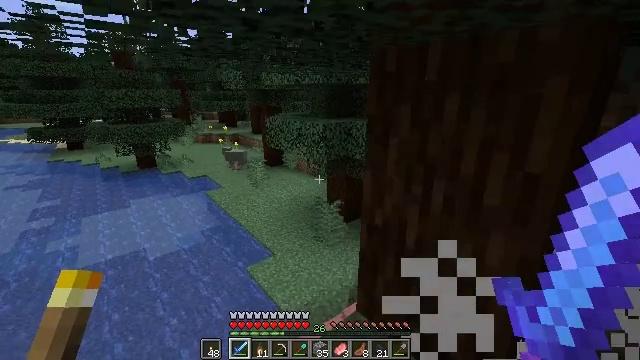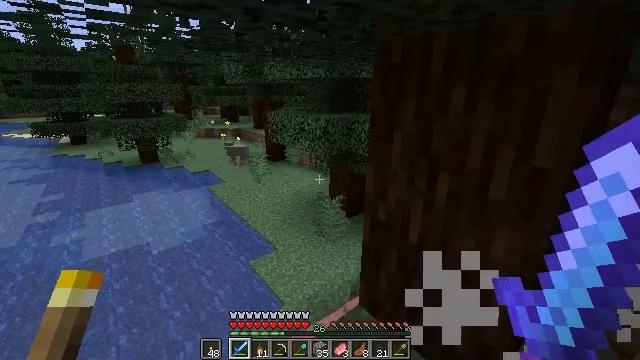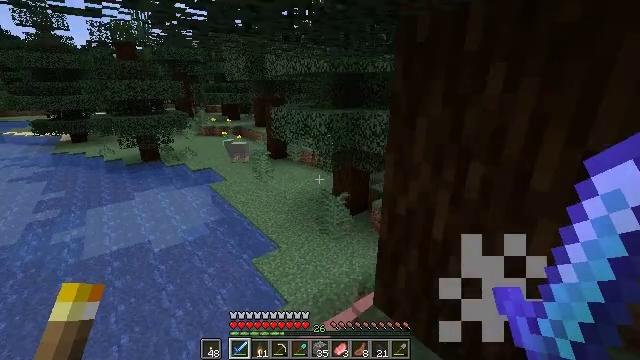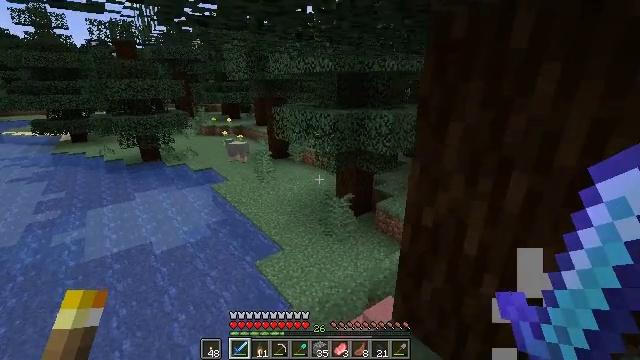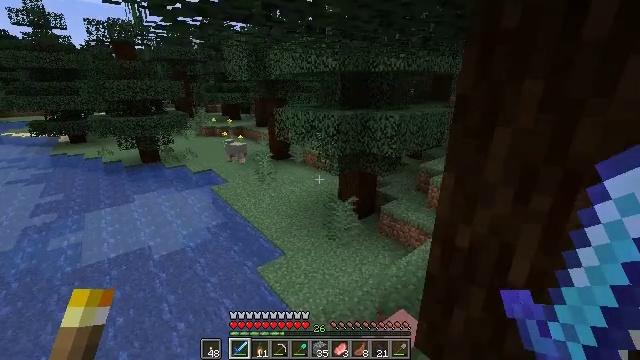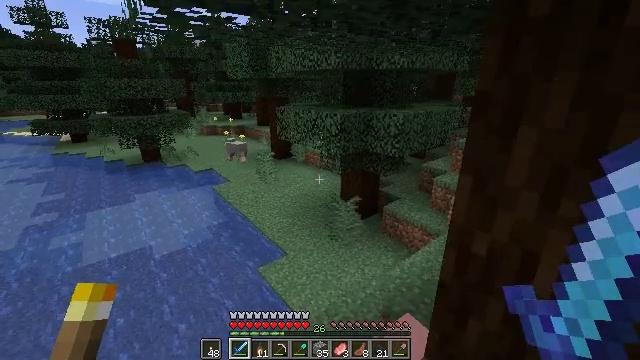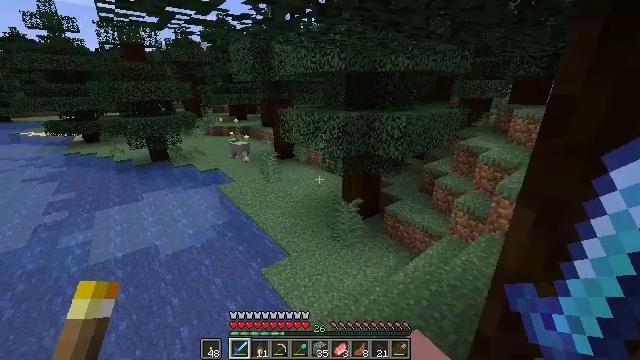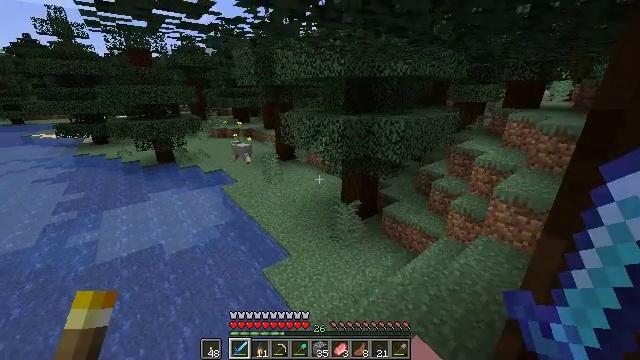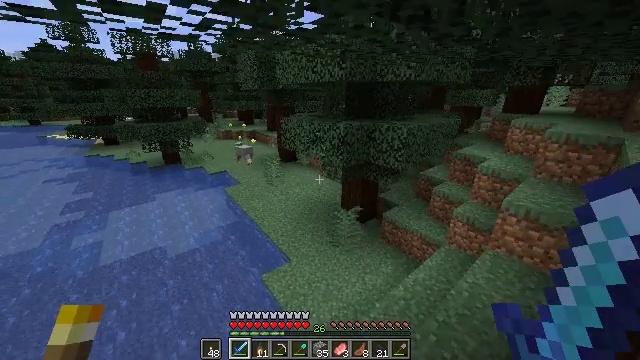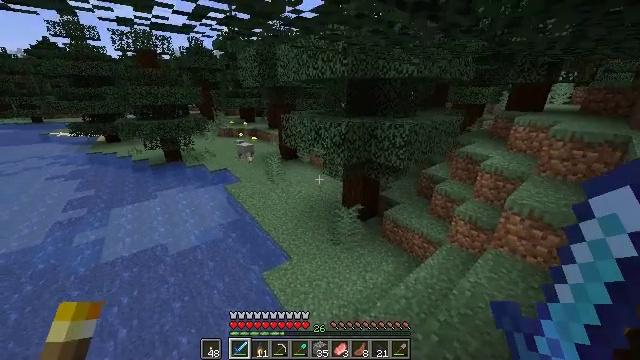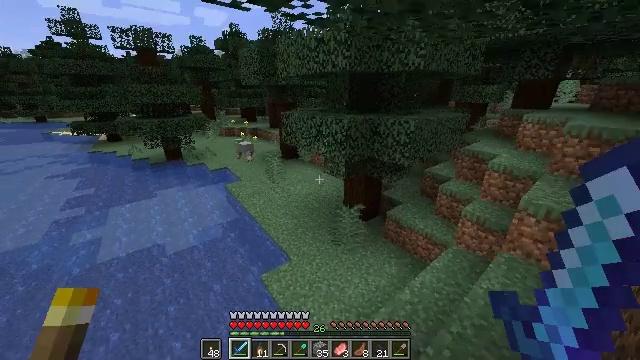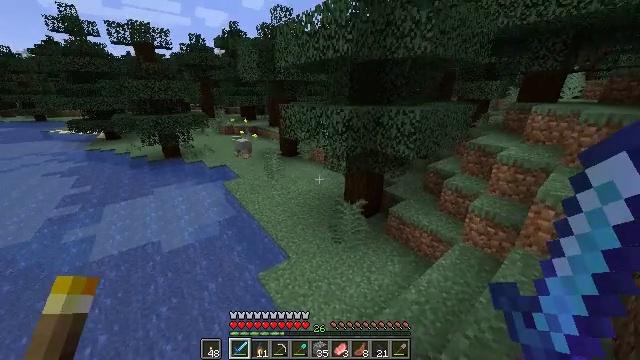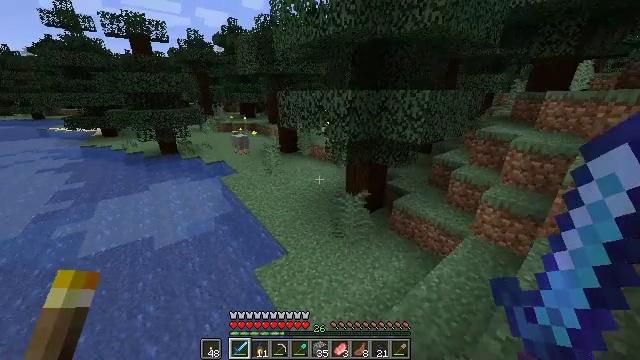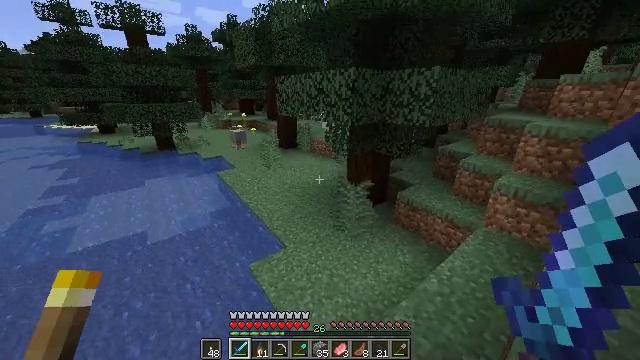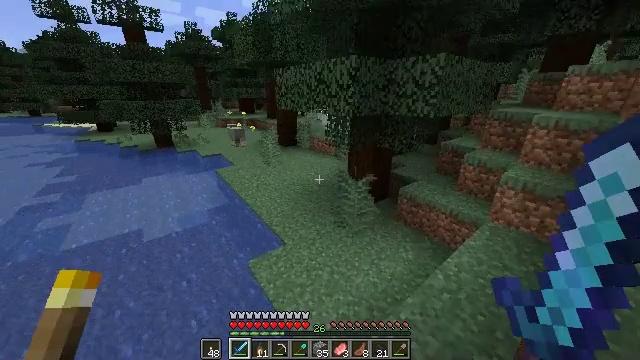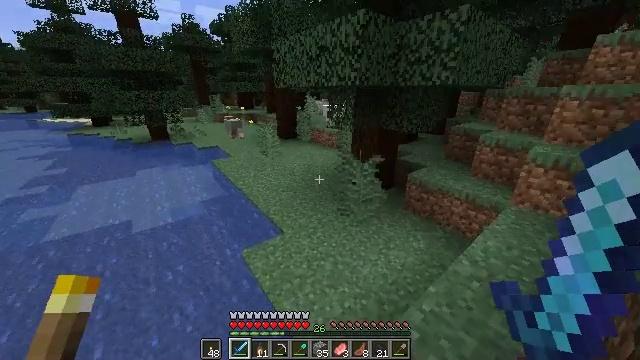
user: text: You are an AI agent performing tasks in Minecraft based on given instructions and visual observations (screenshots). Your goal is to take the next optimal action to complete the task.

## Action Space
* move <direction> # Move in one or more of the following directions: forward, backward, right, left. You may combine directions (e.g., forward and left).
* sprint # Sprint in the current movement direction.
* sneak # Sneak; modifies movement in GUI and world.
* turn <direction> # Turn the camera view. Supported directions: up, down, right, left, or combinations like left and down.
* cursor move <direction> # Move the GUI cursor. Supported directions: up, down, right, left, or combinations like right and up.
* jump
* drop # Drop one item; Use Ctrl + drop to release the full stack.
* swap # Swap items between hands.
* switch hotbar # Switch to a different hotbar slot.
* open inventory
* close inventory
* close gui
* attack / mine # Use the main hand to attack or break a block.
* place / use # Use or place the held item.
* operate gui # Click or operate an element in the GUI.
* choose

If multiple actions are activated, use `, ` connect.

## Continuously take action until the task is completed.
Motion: motion action
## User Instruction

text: Kill the sheep.
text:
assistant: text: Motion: move forward and move left, turn down
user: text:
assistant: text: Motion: move forward and move left
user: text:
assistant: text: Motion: move forward
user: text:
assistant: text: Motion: move forward
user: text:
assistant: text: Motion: move forward, sprint
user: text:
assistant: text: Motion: move forward, sprint
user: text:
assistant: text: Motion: move forward, sprint
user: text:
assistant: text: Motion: move forward, sprint
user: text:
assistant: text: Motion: move forward, sprint
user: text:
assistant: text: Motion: move forward, sprint
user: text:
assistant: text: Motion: move forward, sprint
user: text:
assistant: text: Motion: move forward, sprint
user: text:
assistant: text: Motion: move forward, sprint
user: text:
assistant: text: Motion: move forward, sprint
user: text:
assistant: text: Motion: move forward, sprint
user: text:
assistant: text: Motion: move forward, sprint, turn left and up
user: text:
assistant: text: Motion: move forward, sprint, turn left
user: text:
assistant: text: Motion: move forward, sprint, turn left and up
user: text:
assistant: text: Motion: move forward, sprint, turn left and up
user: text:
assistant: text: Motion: move forward, sprint, turn left and up
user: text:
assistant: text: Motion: move forward, sprint, turn left and up
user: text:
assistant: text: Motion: move forward, sprint, turn left
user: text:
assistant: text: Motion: move forward, sprint
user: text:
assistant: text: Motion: move forward, sprint
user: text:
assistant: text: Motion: move forward, sprint
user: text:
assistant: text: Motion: move forward, sprint
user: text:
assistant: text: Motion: move forward, sprint
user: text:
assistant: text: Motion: move forward, sprint
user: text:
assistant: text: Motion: move forward, sprint, turn right and up
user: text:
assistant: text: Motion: move forward, sprint, turn right